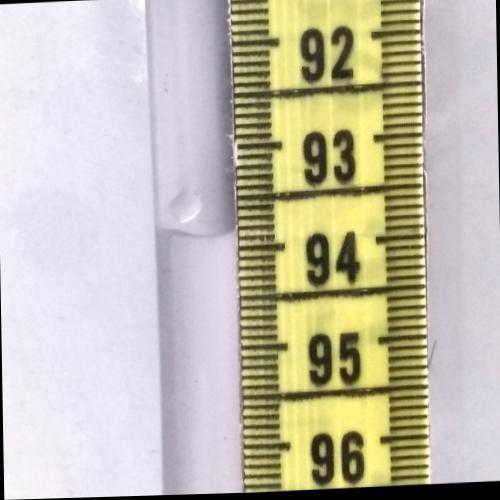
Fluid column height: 93.8 cm